Question: I have the following "Registration" table :

A player can Join multiple Match (like in the picture, player #12 joined the match #59).
Now I would like to show all players who have registered to the same games as 'current_player'.
So I though I had to :
1. Catch all match_id where player_id = current_player
2. Catch all the players in each match.
Is it the good way ? Or should I know something magic ? How can I do that ?
Thanks for your help.
UPDATE
I tried this :
'''
@matchs_du_joueur = Registrations.where(:player_id => current_user.id)
@joueurs = Player.joins(:registrations).where(:registrations => { :match_id => @matchs_du_joueur.match_id })
'''
And I have this error :
'''
undefined method 'match_id' for #<ActiveRecord::Relation:0x6d8a3b0>
'''
However, I have defined all the has_many_and_belongs_to .
Don't know how to do.
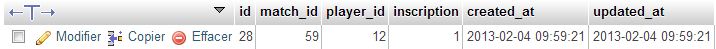
Answer: Yep, that's it. I'm assuming
'''
class Match < ActiveRecord::Base
has_many :registrations
has_many :players, through: :registrations
end
class Player < ActiveRecord::Base
has_many :registrations
has_many :matches, through: :registrations
end
class Registration < ActiveRecord::Base
belongs_to :match
belongs_to :player
end
'''
then you can just use the following to get all the players that the current_player has matches with
'''
Player.joins(:registrations).where(registrations: { match_id: current_player.match_ids })
'''